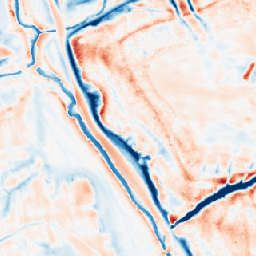
Category: trend_removal
Decomposition family: local_polynomial
Decomposition parameters: window_size: 21
degree: 1
Upsampling method: nearest
Upsampling parameters: scale: 8
Upsampling scale: 8